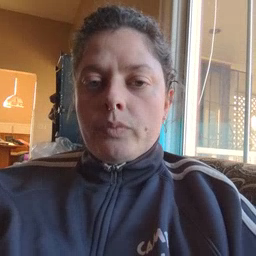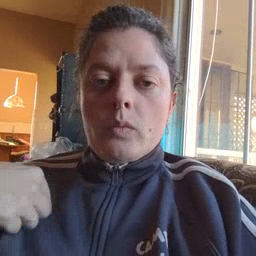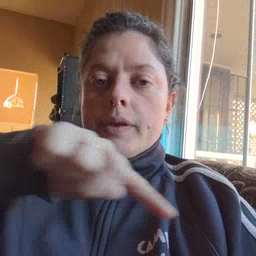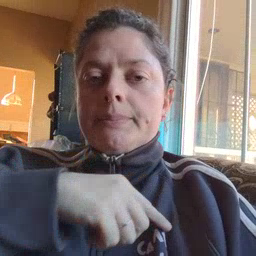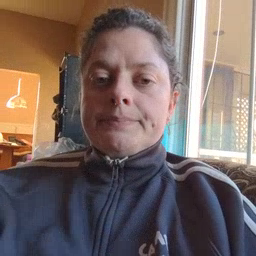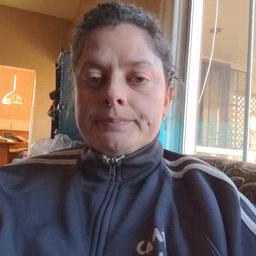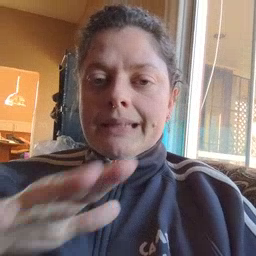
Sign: weus